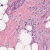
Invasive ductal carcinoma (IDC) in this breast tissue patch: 1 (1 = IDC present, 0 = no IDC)